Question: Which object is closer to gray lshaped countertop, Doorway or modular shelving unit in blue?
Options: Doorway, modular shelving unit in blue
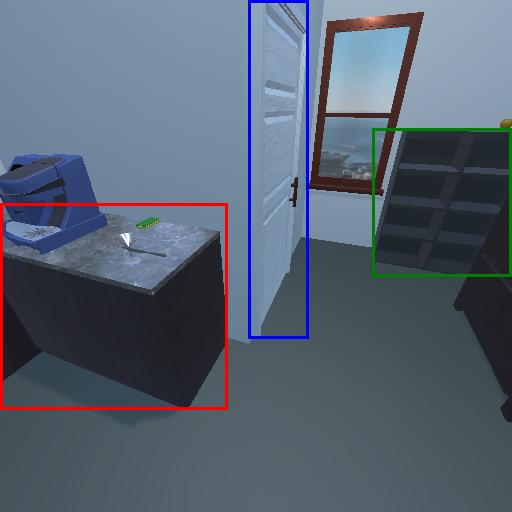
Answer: Doorway